Question: I'm writting an app, which lets user to input URL then select the location to put the downloaded file. But I'm get stuck in the 2nd step.
All I want to do is display the location like this:

And return the path to location.
Anyone has the solution? Thanks in advance!
PS: Display the external storage.
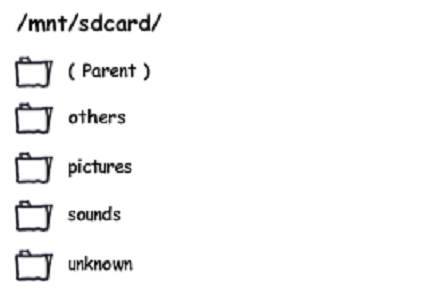
Answer: This is how I do, and it works for me:
'''
@Override
protected void onCreate(Bundle savedInstanceState) {
super.onCreate(savedInstanceState);
setContentView(R.layout.activity_tree_view);
File dir = new File("/sdcard");
ArrayList<String> folders = new ArrayList<String>();
final File[] fileList = dir.listFiles();
if (fileList == null){
Toast msg = Toast.makeText(this, "No files", 3000);
msg.show();
}else{
for (File f:fileList){
if (f.isDirectory()){
folders.add(f.getName());
}
}
final ListView lvFolder = (ListView)findViewById(R.id.lvTree);
ArrayAdapter<String> adapter = new ArrayAdapter<String>(this, android.R.layout.simple_selectable_list_item, folders);
lvFolder.setAdapter(adapter);
lvFolder.setOnItemClickListener(new OnItemClickListener() {
@Override
public void onItemClick(AdapterView<?> arg0, View v,
int position, long id) {
// TODO Auto-generated method stub
Object o = lvFolder.getItemAtPosition(position);
String fullObject = (String)o;
Toast.makeText(getApplicationContext(), "You have chosen: " + " " + fullObject.toString(), Toast.LENGTH_LONG).show();
}
});
}
}
'''